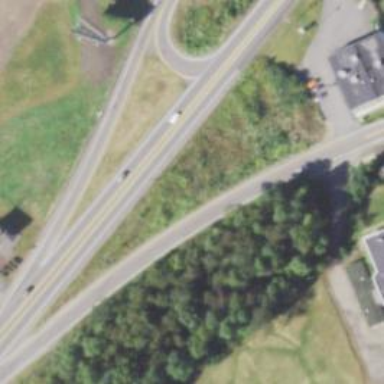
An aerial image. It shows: Primary link highway.